Field crop: maize
Growth stage: 2
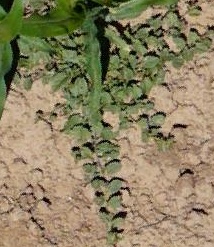
Species: convolvulus